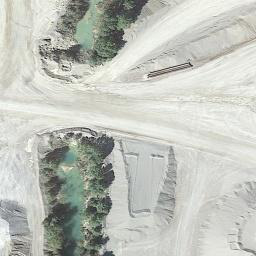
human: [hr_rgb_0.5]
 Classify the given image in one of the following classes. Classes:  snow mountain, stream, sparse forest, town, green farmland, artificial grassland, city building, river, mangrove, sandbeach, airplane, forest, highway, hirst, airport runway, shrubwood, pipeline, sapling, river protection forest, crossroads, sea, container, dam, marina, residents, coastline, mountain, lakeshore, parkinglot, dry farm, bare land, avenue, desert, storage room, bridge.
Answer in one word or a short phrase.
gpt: bare land